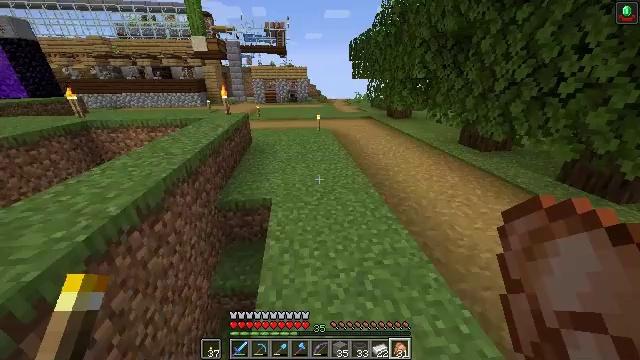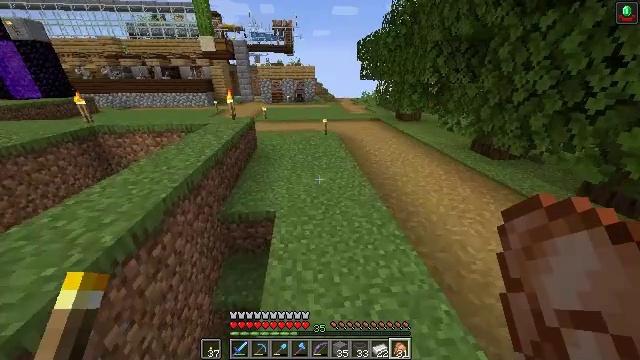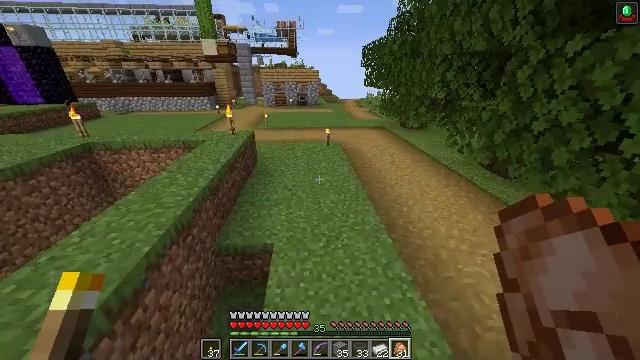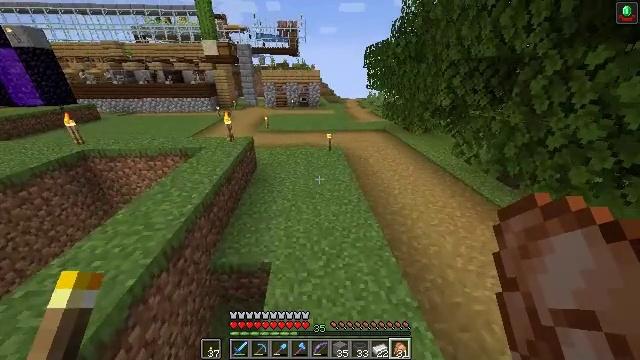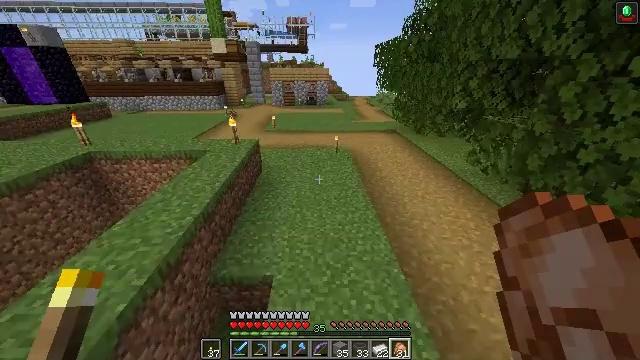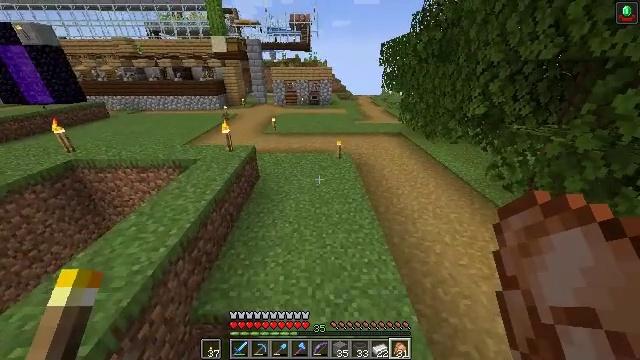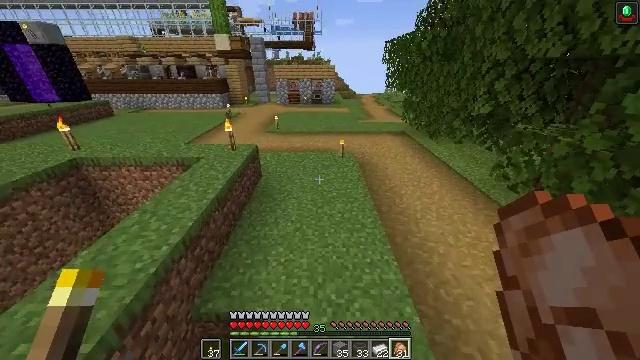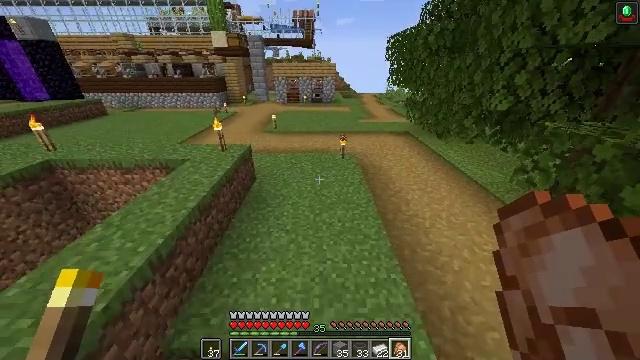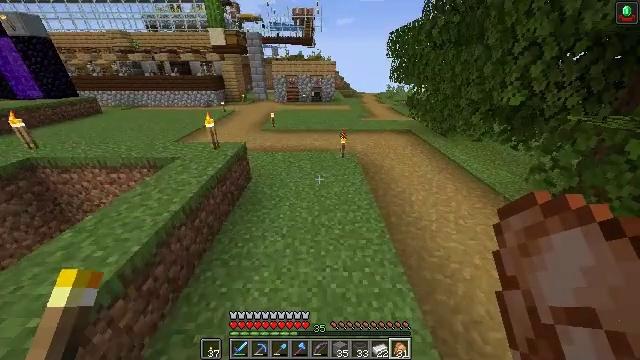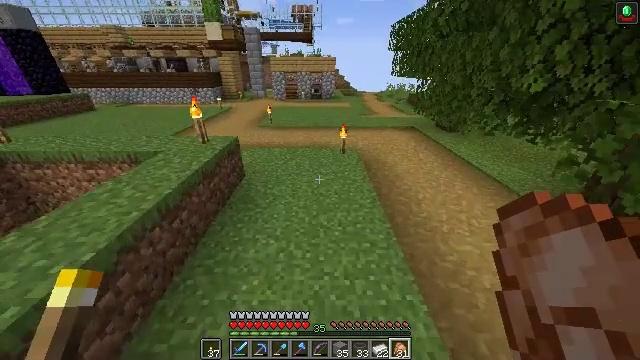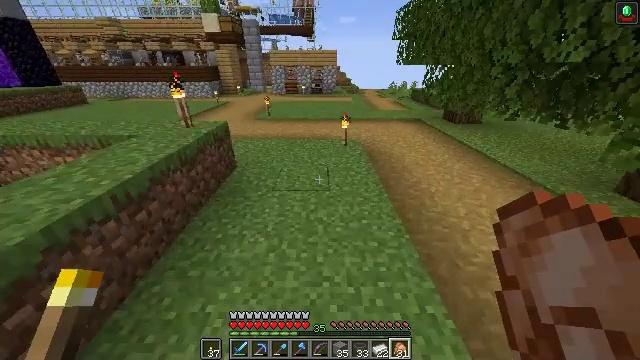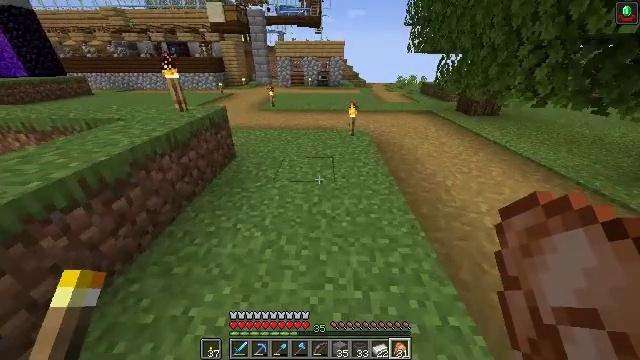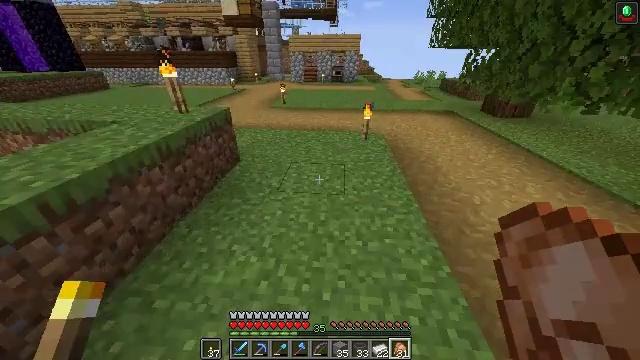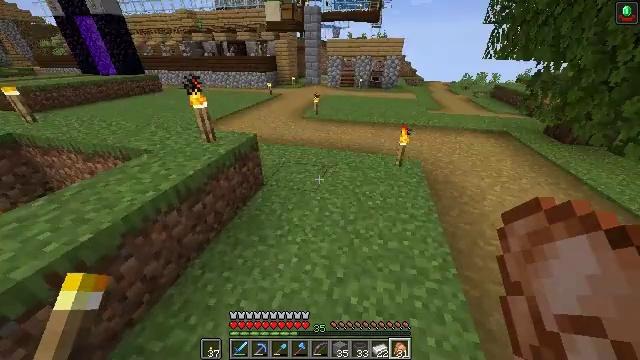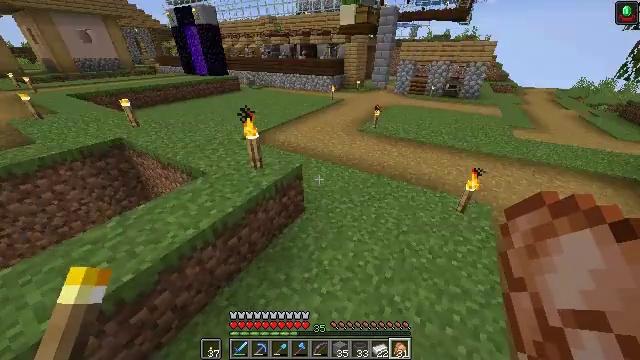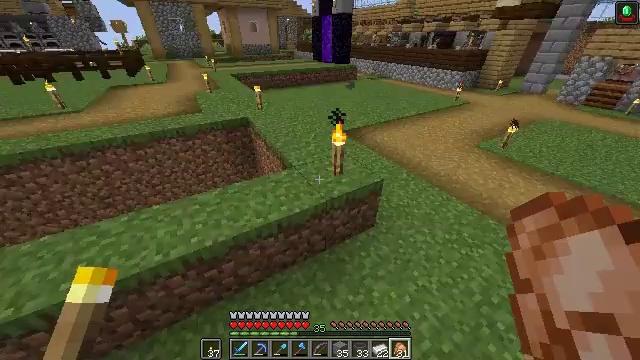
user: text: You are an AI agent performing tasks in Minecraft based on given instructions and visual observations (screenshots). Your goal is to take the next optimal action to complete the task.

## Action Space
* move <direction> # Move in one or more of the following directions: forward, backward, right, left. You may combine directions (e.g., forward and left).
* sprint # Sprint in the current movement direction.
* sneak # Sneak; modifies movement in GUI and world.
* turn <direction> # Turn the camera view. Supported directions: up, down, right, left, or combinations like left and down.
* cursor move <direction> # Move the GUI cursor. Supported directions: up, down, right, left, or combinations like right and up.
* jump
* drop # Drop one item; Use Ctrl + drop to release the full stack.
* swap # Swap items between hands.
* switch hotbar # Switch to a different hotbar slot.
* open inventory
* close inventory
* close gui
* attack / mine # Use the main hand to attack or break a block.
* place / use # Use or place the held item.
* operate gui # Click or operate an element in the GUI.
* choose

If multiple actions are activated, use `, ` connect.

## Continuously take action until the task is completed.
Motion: motion action
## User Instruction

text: Interact with the crafting table to obtain an emerald.
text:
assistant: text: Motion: move forward, turn left, jump
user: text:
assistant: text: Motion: move forward, jump
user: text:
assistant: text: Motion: move forward, jump
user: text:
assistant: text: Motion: move forward, turn left, jump
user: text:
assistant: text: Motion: move forward, jump
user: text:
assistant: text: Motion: move forward, jump
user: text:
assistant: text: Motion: move forward, jump
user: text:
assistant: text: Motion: move forward, jump
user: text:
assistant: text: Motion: move forward, sprint, jump
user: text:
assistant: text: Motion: move forward, sprint, jump
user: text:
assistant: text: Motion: move forward, sprint, turn left and down, jump
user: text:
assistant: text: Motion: move forward, sprint, turn left and down, jump
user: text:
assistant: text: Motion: move forward, turn left, jump
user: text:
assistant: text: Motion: move forward, turn left, jump
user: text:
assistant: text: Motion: move forward, turn left and down
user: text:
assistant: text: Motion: move forward, turn left
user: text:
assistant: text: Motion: turn left
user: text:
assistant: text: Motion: turn left
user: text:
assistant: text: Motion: turn left
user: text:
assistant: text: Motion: turn left
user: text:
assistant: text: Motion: turn left
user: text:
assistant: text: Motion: no_op
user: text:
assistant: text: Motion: no_op
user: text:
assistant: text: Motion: no_op
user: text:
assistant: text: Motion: no_op
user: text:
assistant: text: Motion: turn right
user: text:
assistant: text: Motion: turn left
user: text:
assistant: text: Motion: move forward, turn left
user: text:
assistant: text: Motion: move forward, turn left and down
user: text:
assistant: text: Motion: move forward